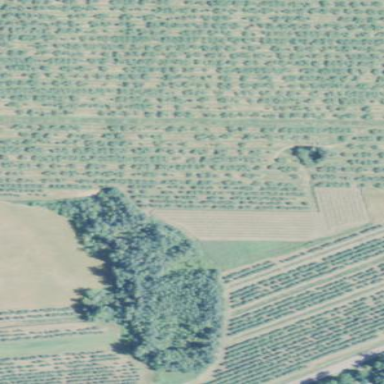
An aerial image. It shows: Orchard within woodland area.